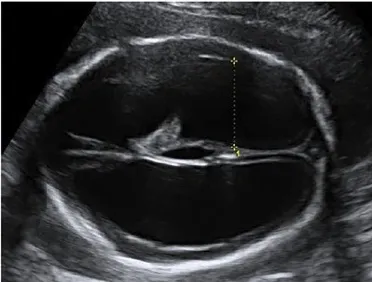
Ultrasound view of the second fetus with severe hydrocephaly from family 2.
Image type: radiology (ultrasound)